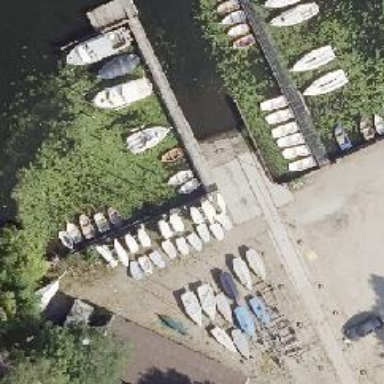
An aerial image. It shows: Slipway on leisure land.